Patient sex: M
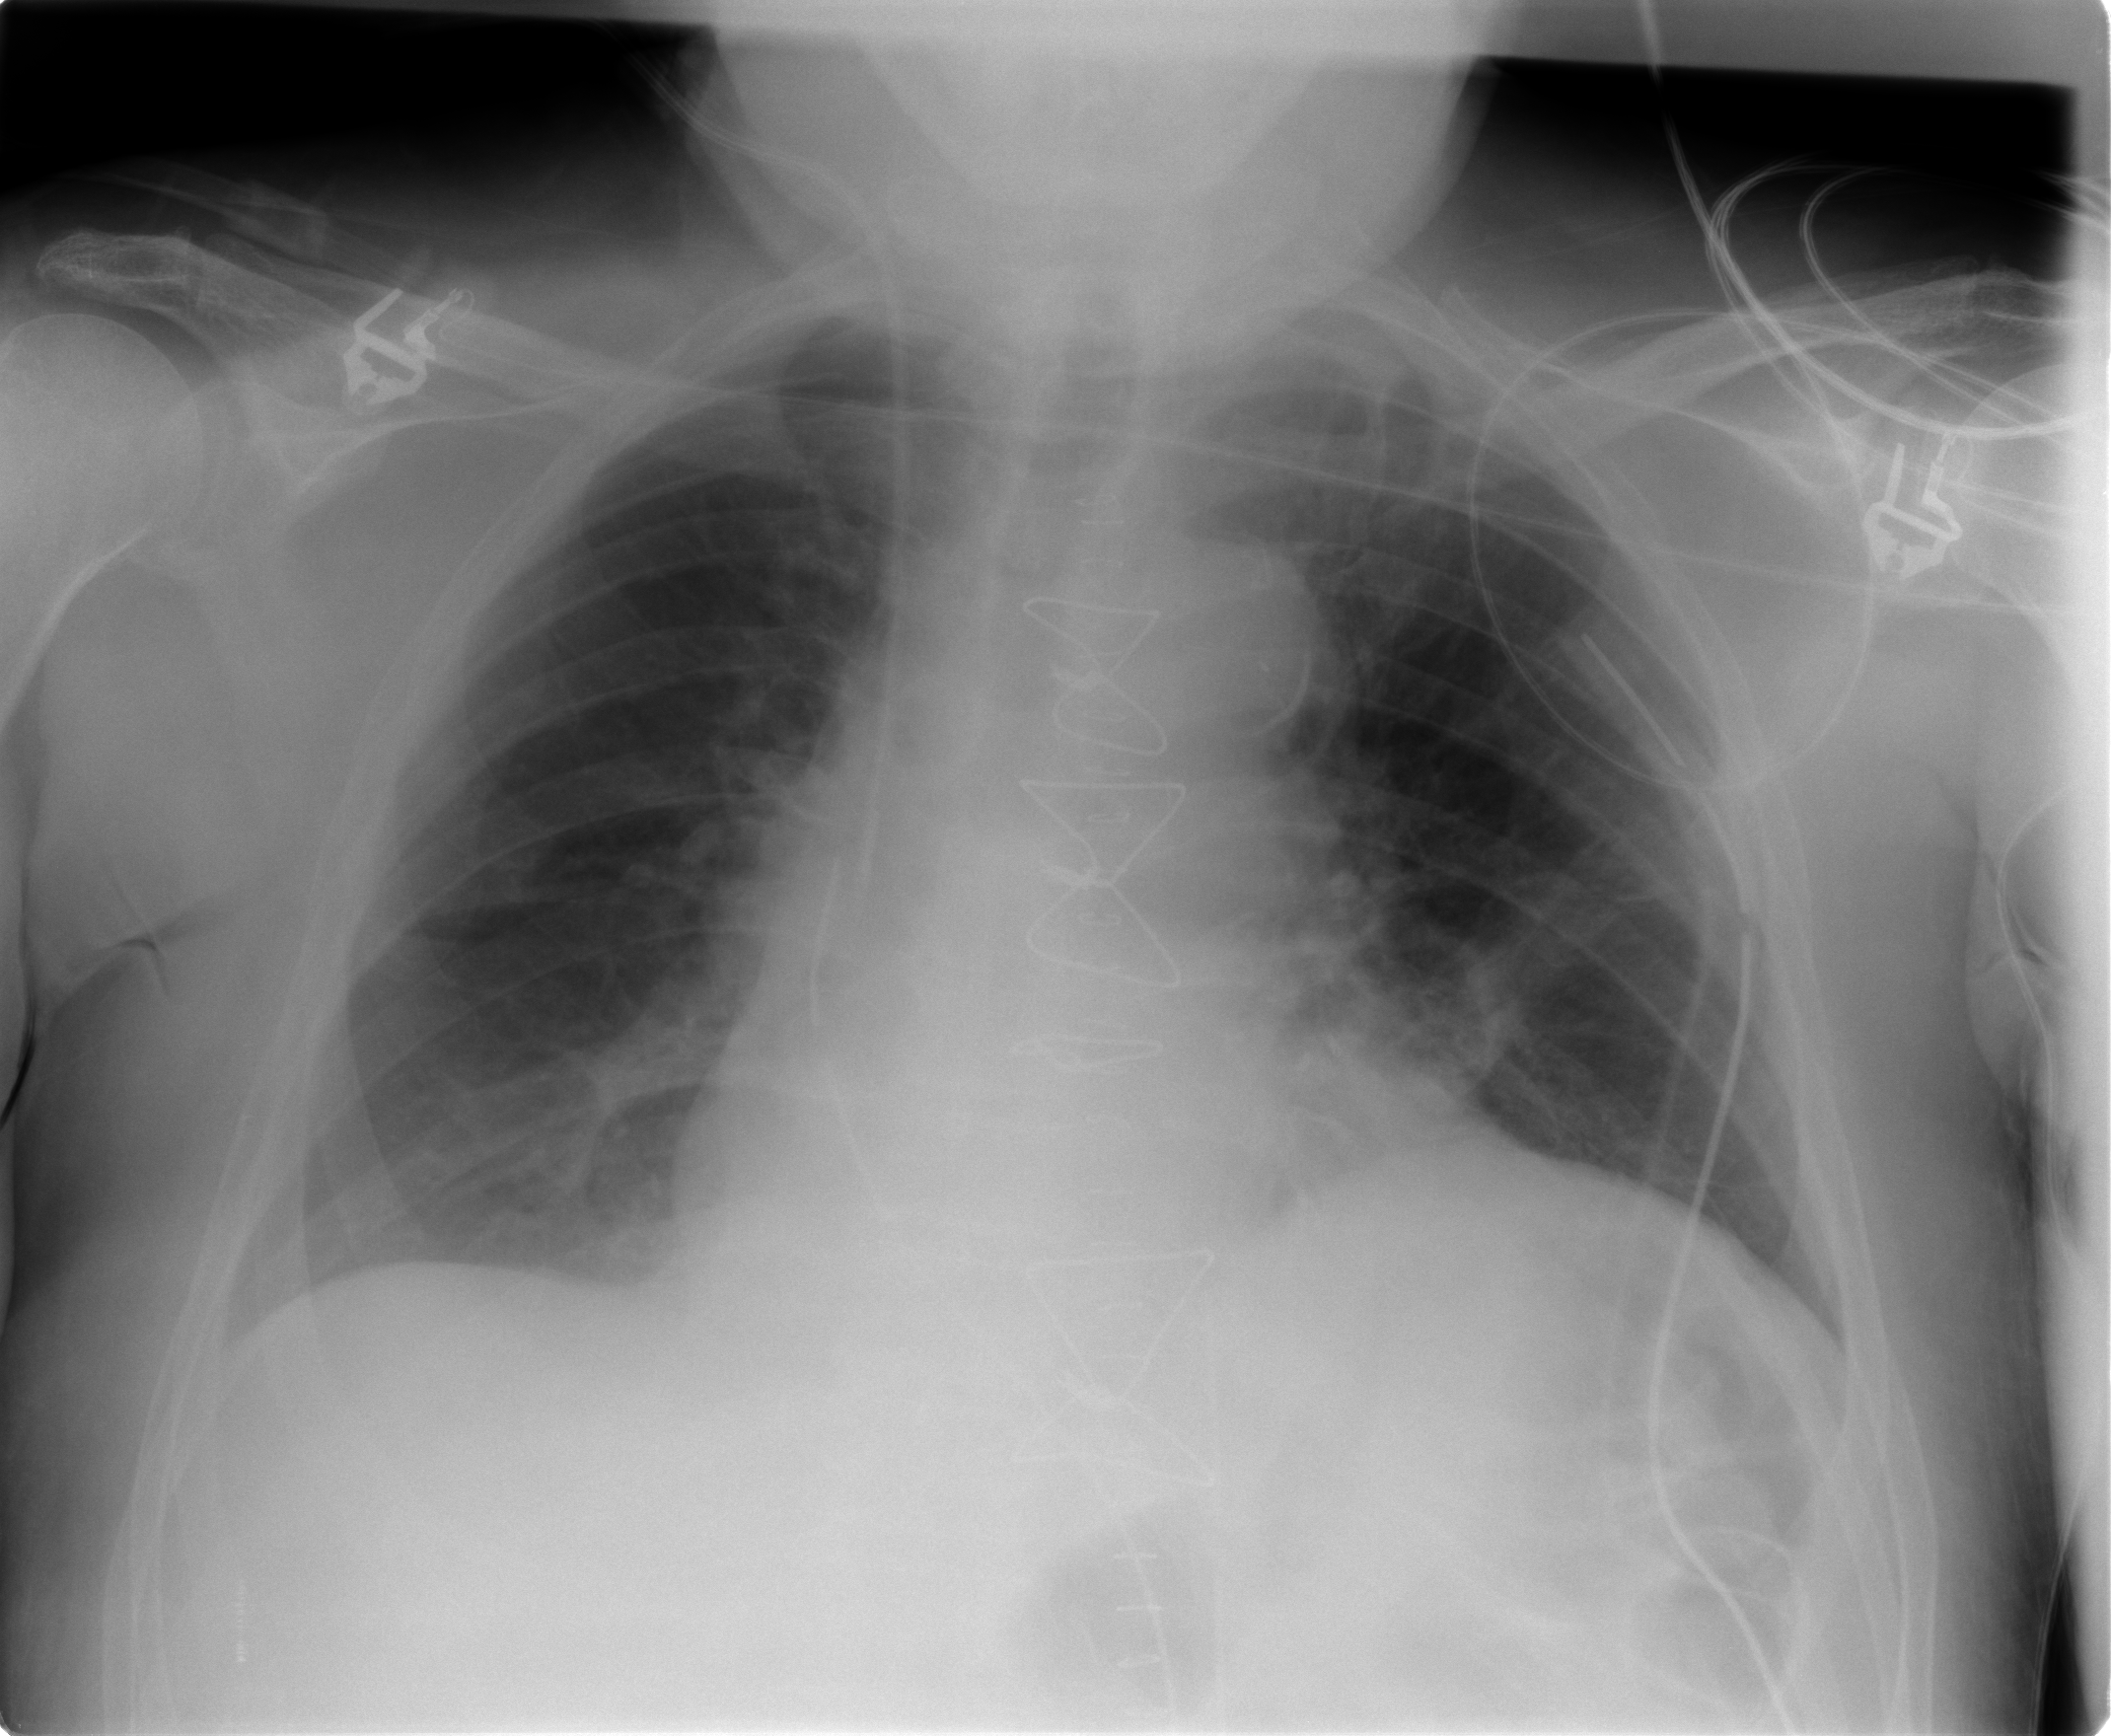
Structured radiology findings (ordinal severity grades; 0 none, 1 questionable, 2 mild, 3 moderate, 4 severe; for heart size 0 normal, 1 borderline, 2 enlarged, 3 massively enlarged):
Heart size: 2
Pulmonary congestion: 0
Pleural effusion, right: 0
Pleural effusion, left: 0
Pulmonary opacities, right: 0
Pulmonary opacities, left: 1
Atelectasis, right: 0
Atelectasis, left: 2